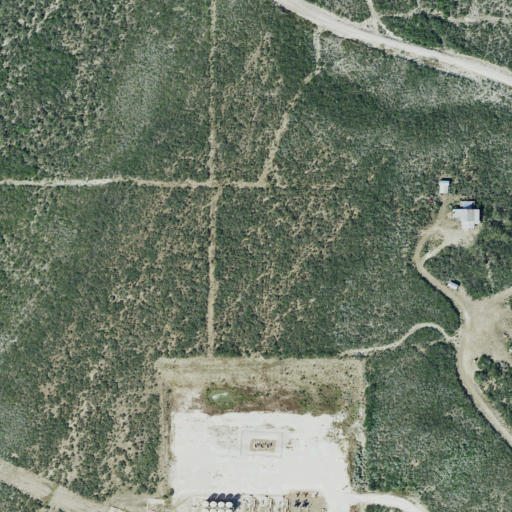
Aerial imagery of mountains in Texas named Kings Hills containing shrub, medium intensity development, high intensity development, low intensity development, and open development